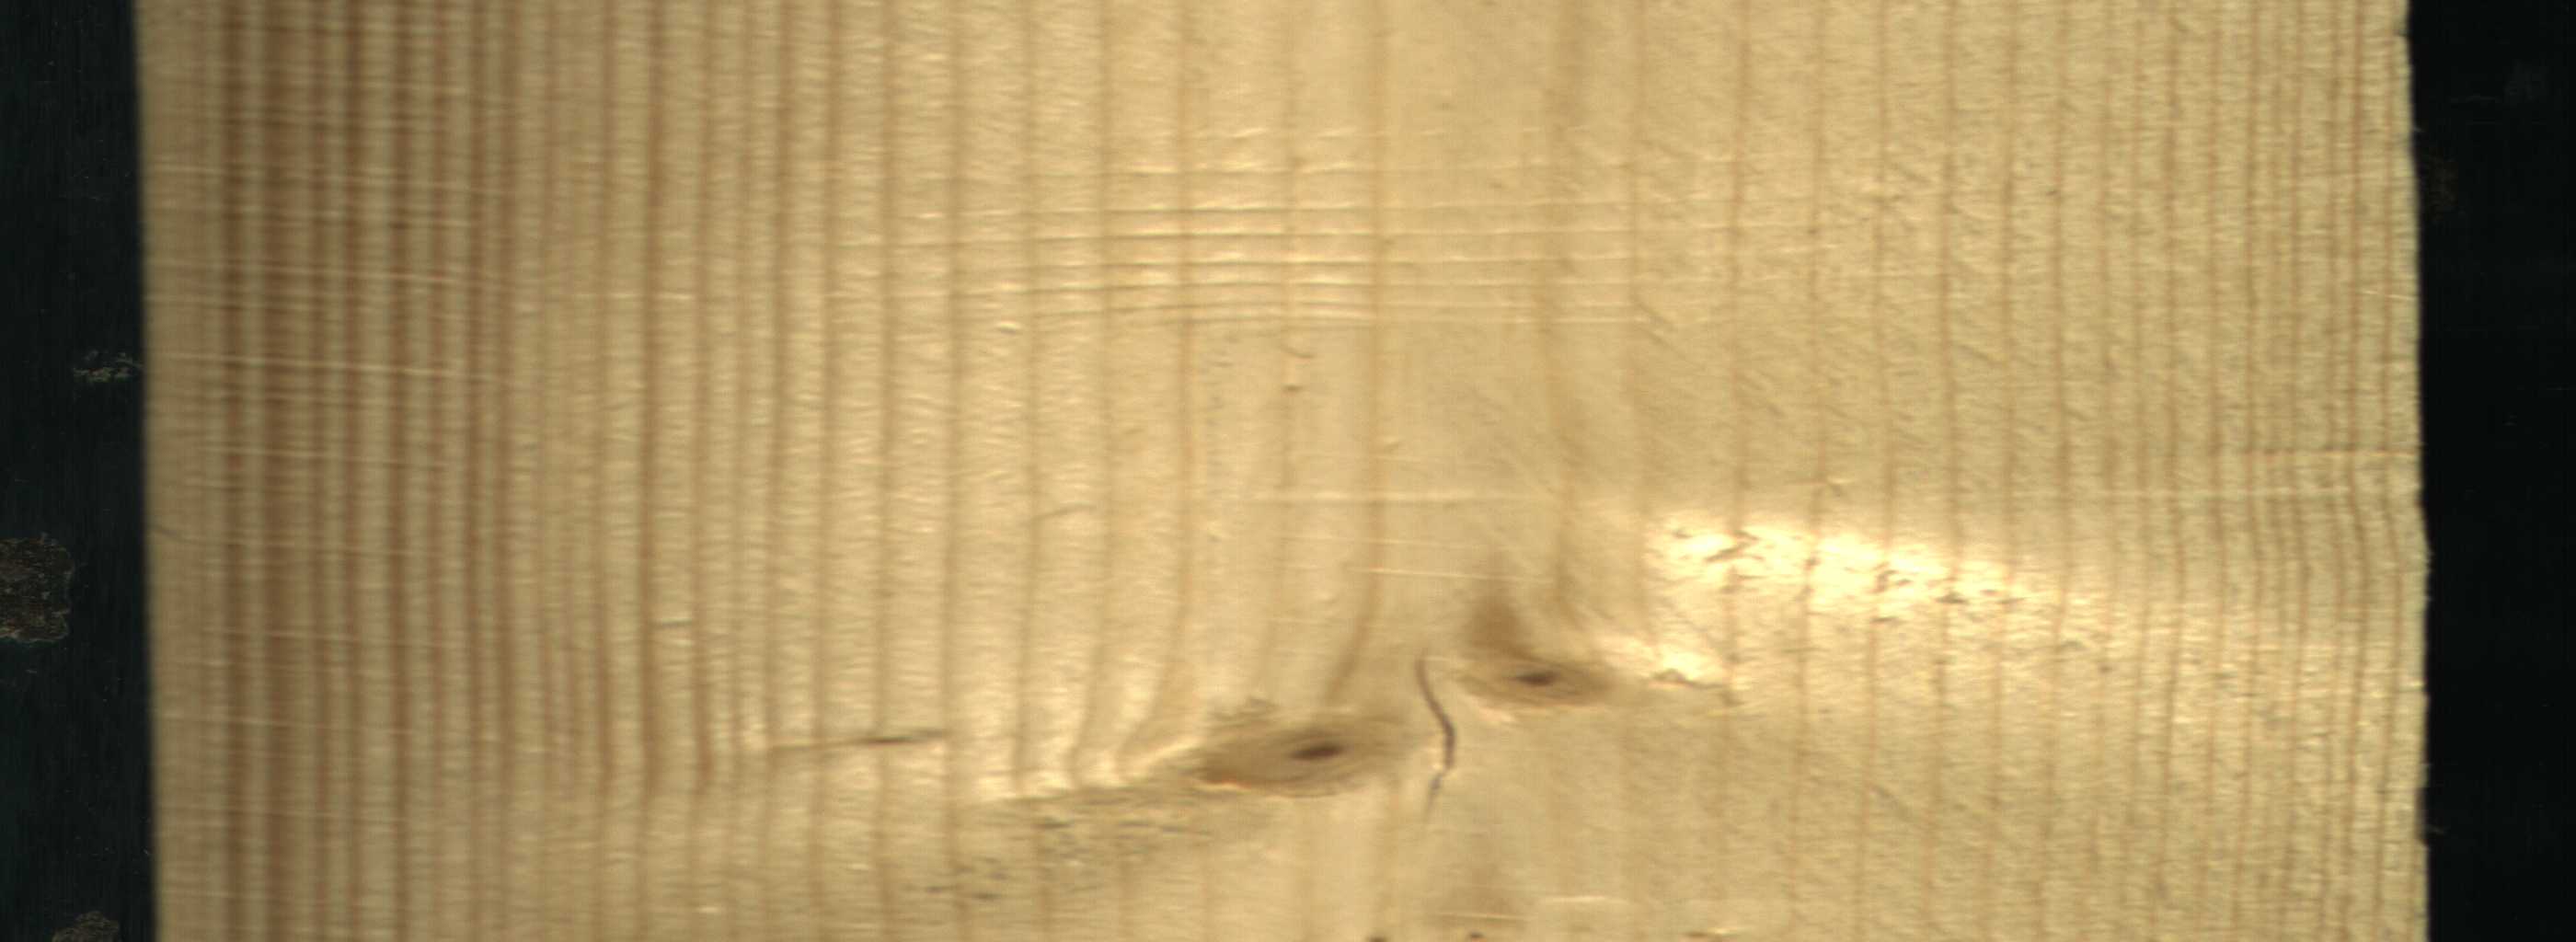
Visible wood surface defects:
Crack
Live_Knot
Live_Knot